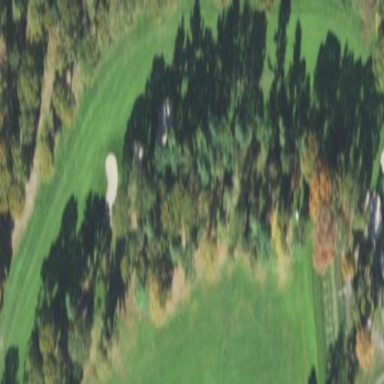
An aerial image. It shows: Grassy area designated as golf fairway.